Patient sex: M
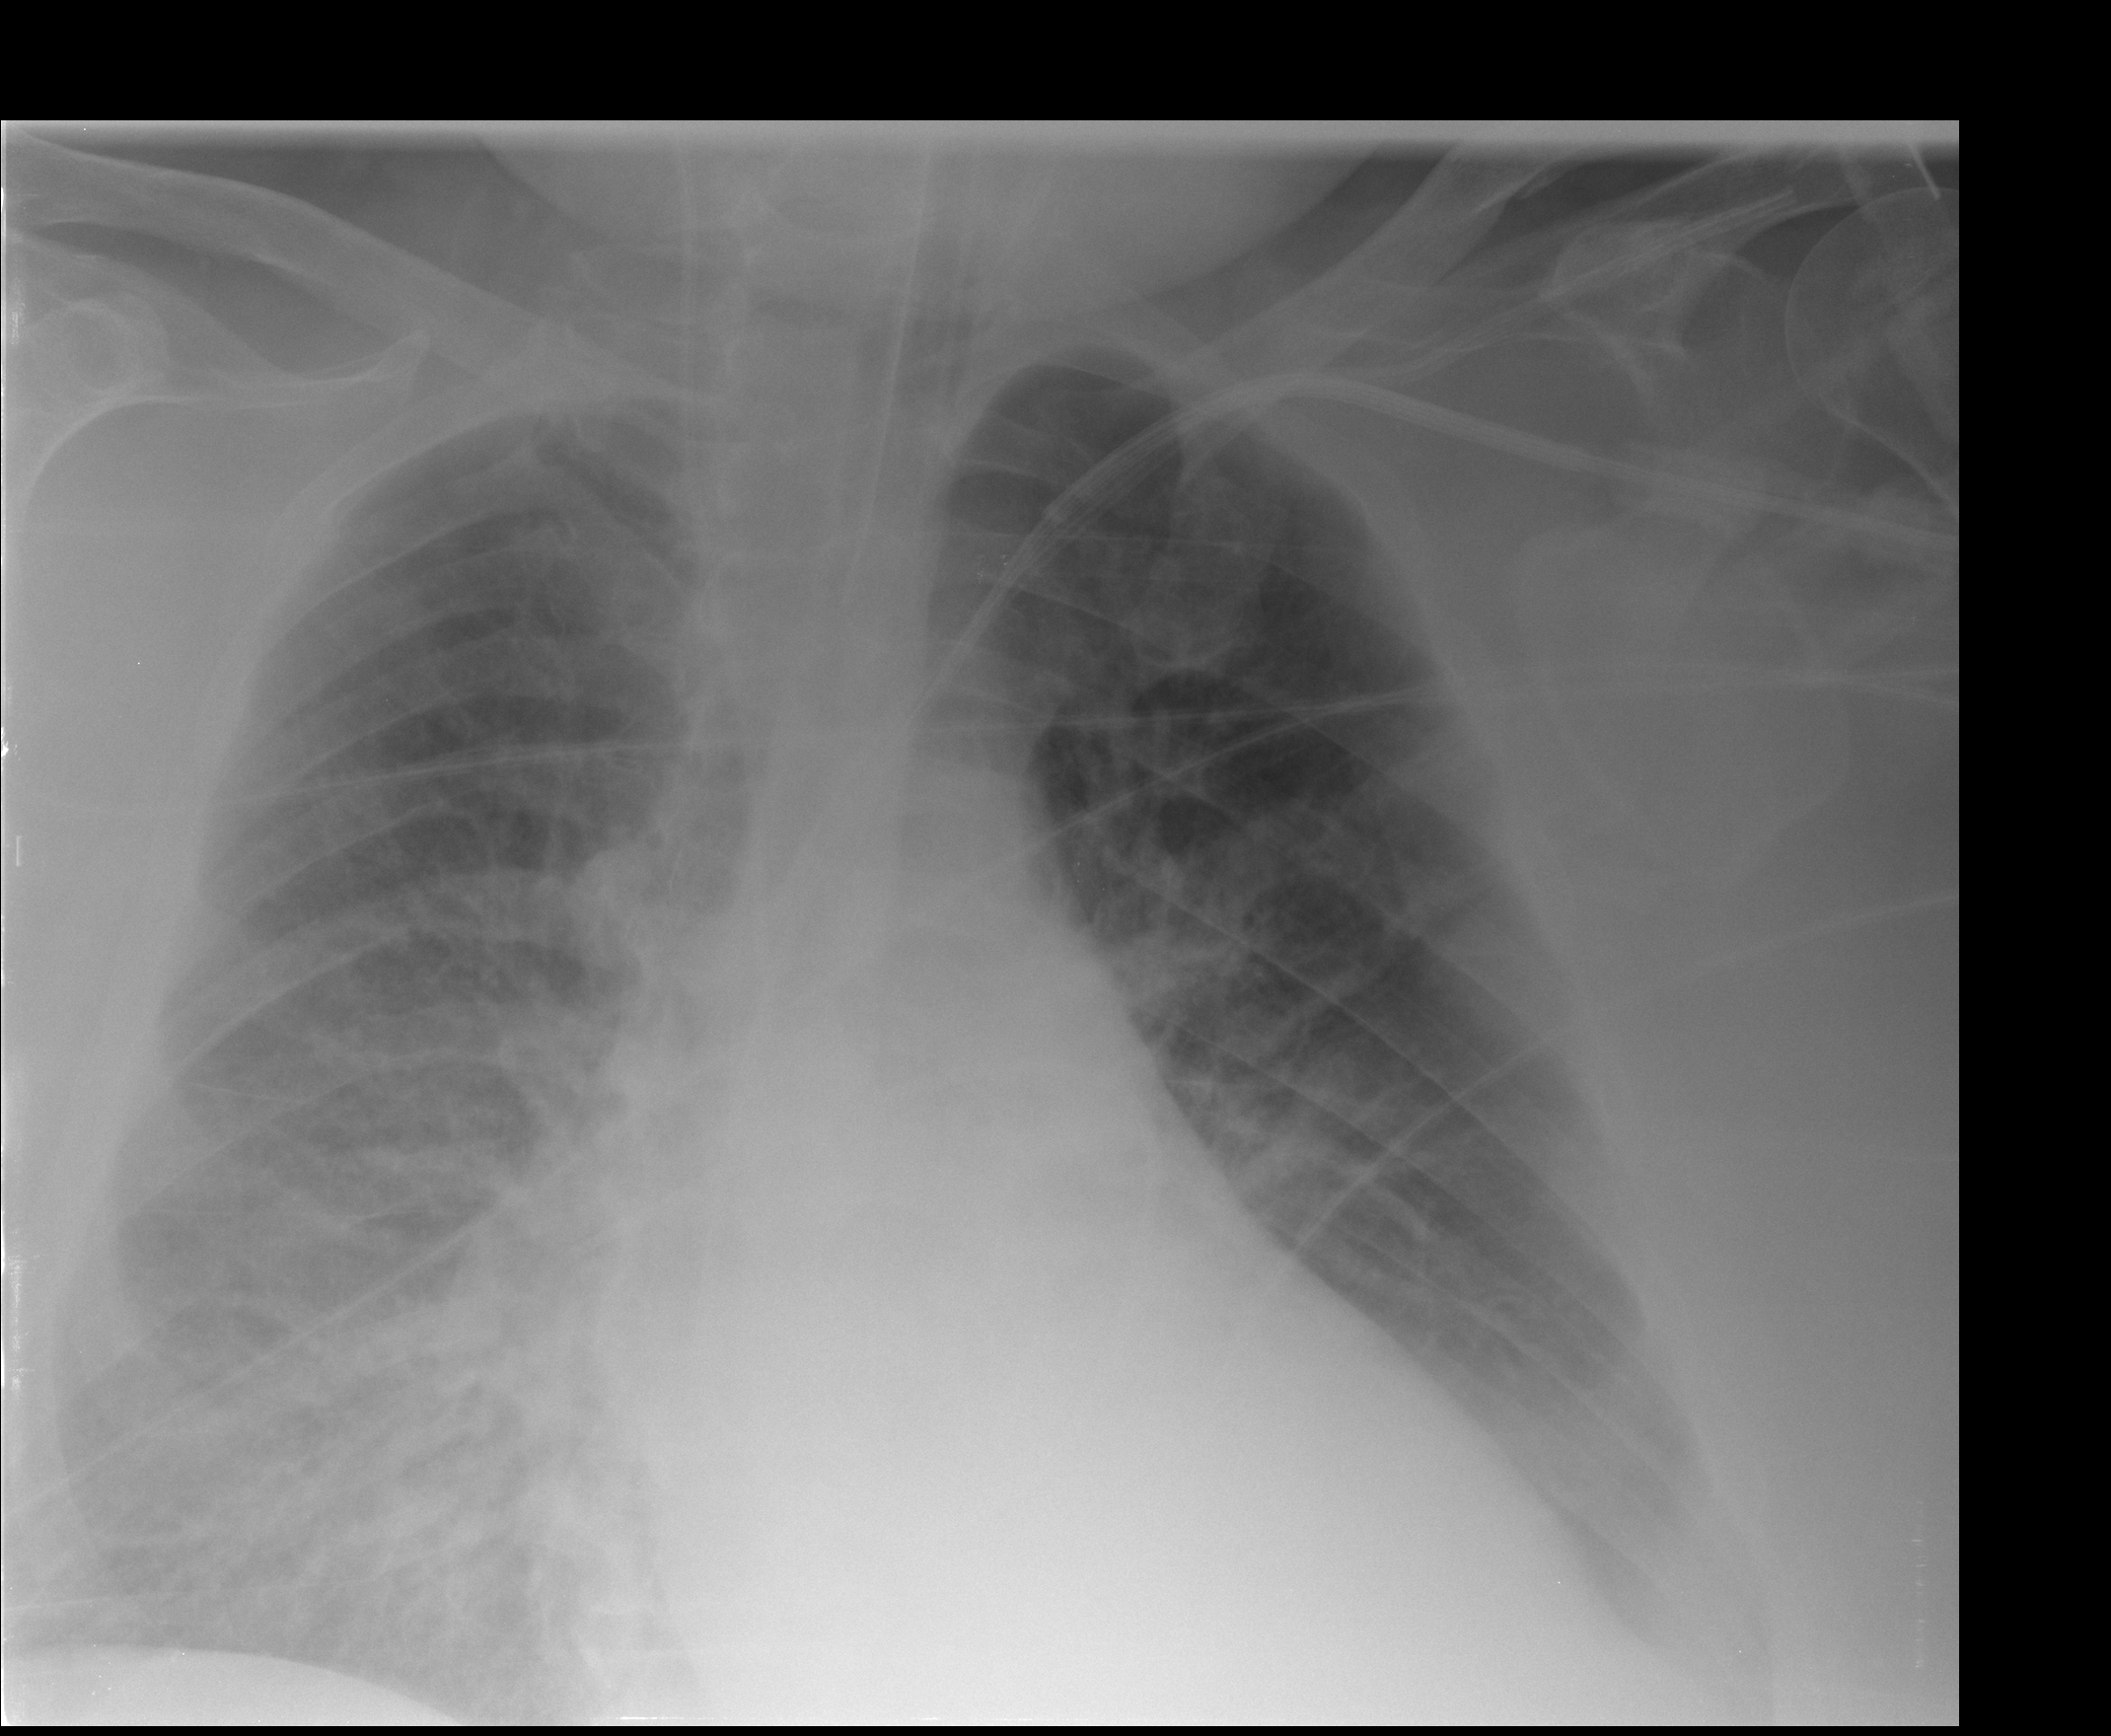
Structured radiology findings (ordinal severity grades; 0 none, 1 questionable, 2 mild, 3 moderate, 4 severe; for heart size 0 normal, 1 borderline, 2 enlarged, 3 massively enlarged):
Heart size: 1
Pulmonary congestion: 2
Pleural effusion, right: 0
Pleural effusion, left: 2
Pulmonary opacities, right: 2
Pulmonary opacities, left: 0
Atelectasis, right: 2
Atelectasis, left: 2